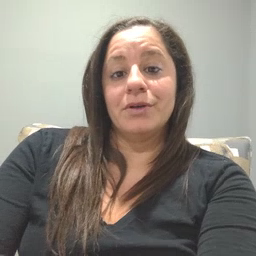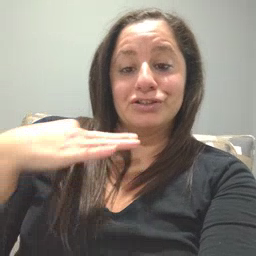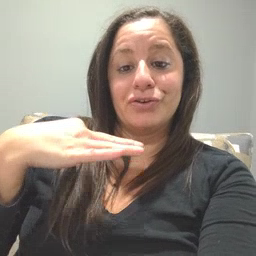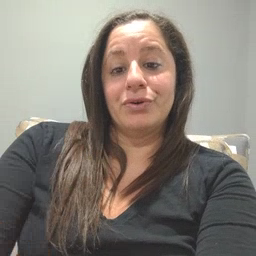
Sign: shirt